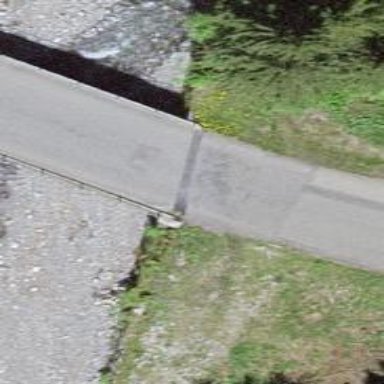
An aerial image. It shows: Unpaved unclassified road crossing paved bridge.